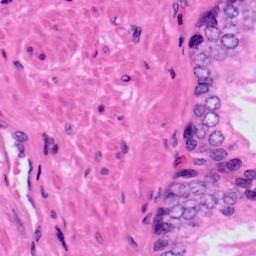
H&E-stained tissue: Prostate